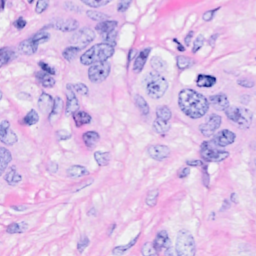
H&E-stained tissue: Breast